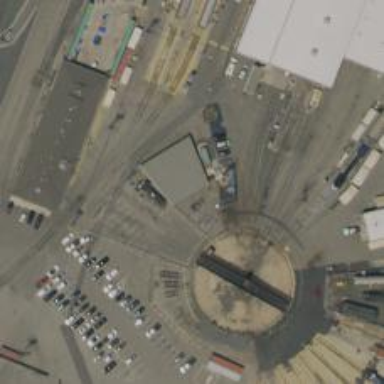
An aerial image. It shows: Railway yard.